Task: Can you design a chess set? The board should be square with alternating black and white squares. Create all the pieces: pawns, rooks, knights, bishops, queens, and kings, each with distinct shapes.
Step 1415:
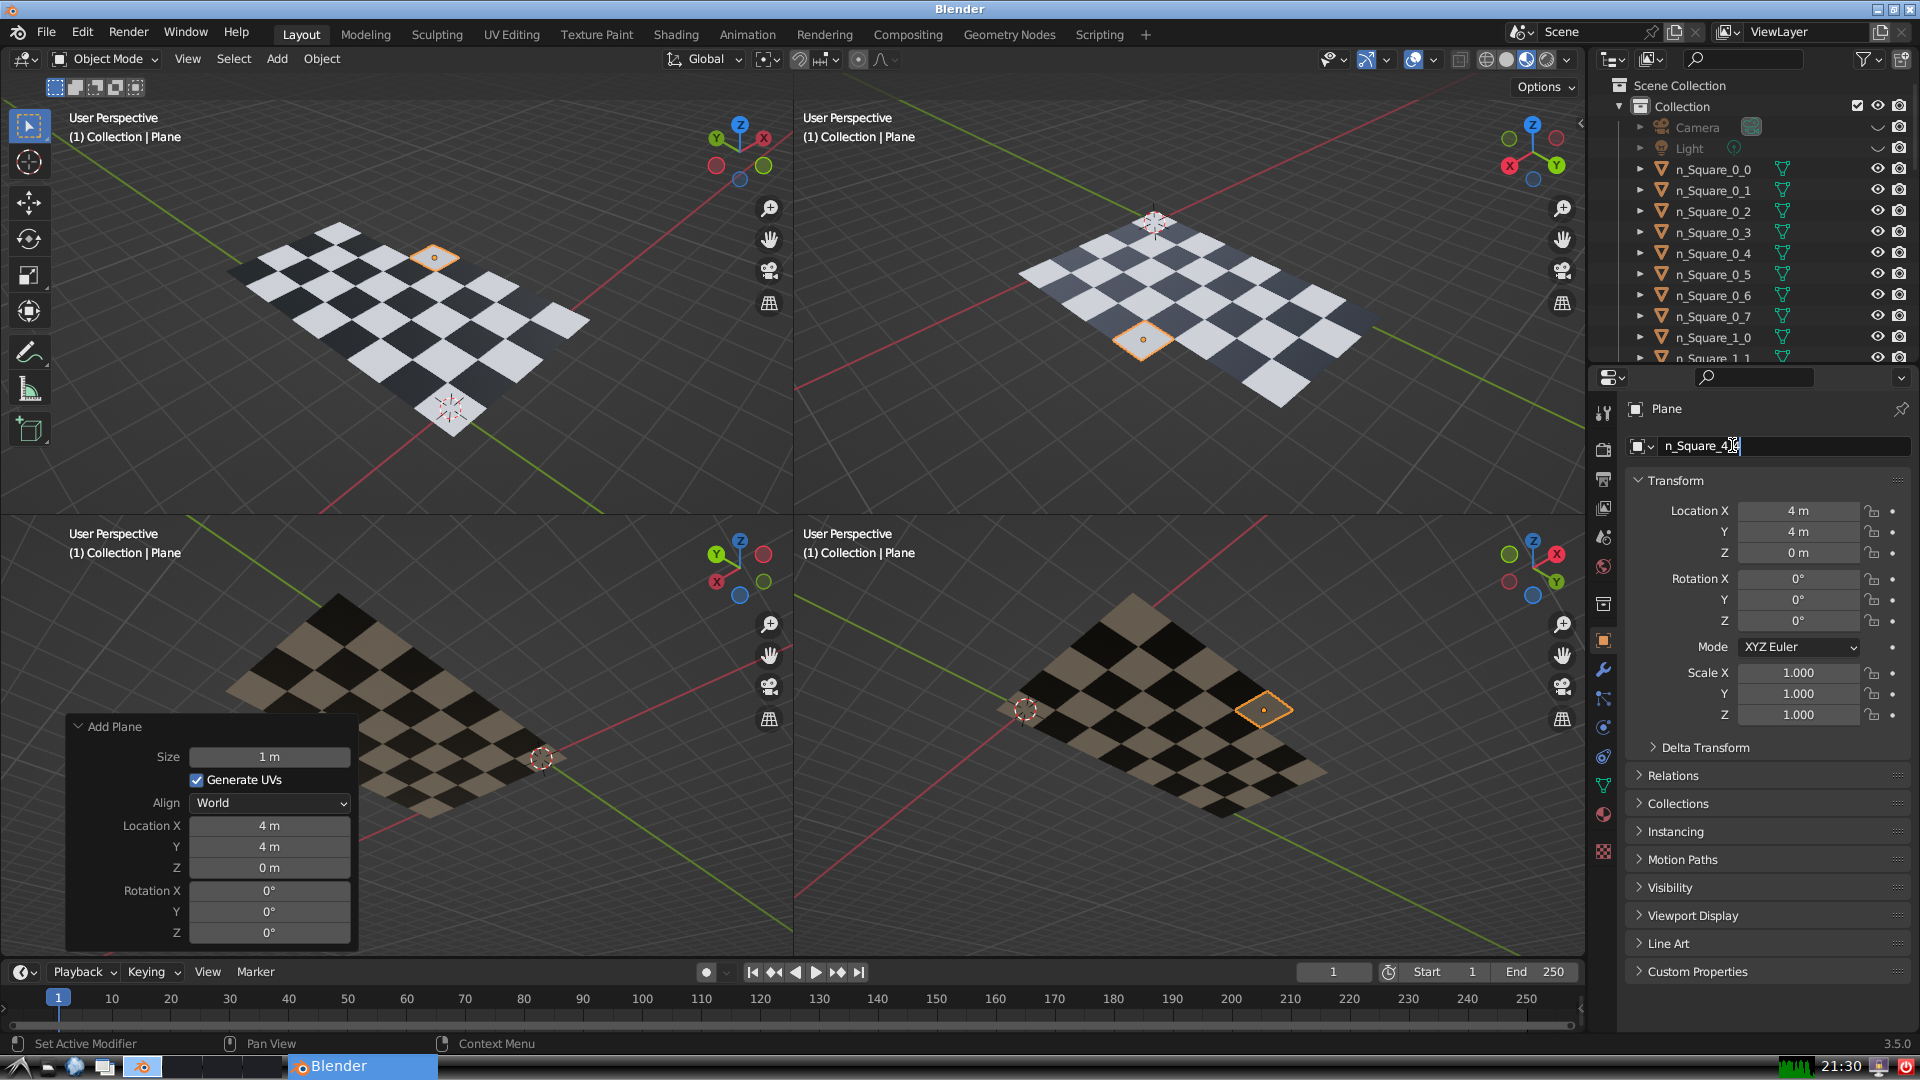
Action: {"key_press": ['Return']}